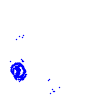
Particle: electron